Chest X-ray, AP view. Patient: 58 years old, sex M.
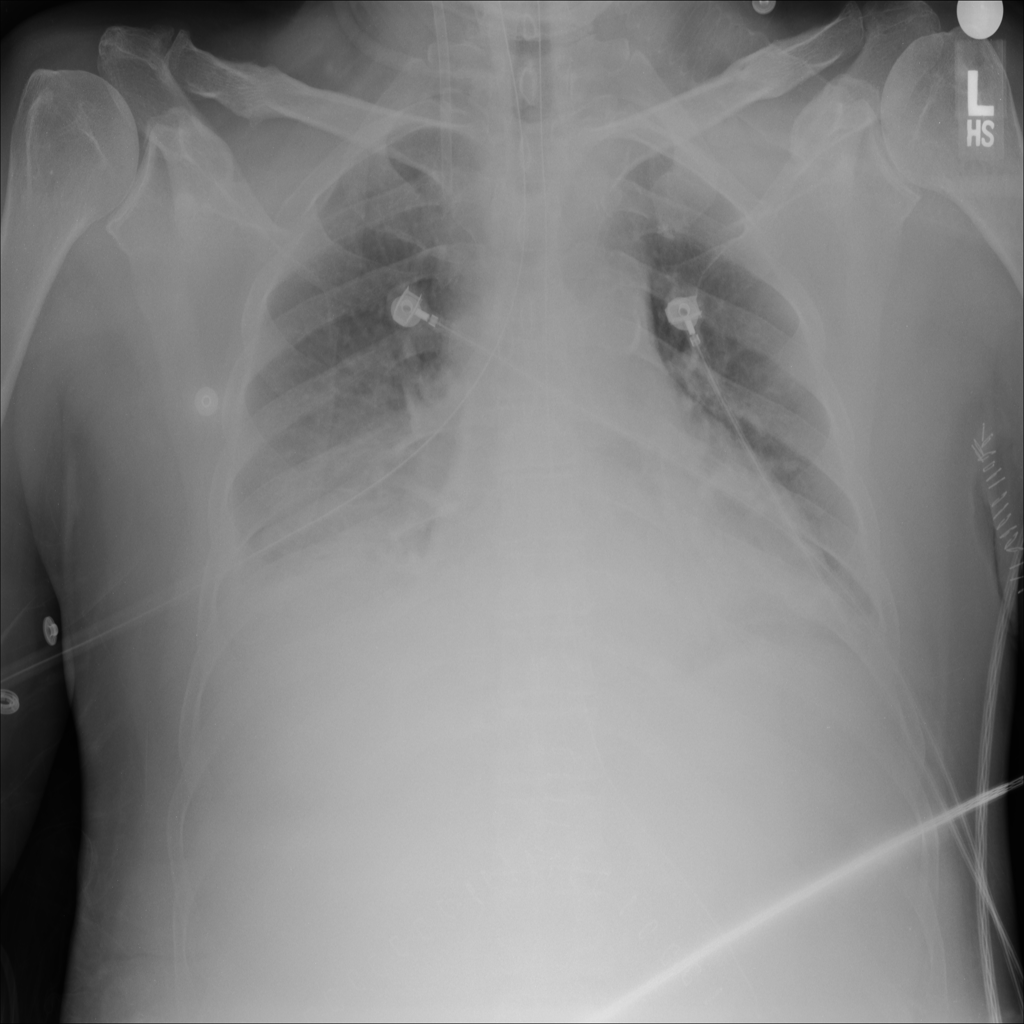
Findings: Consolidation